Field crop: maize
Growth stage: 2
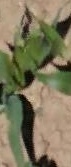
Species: maize